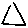
Label: triangle